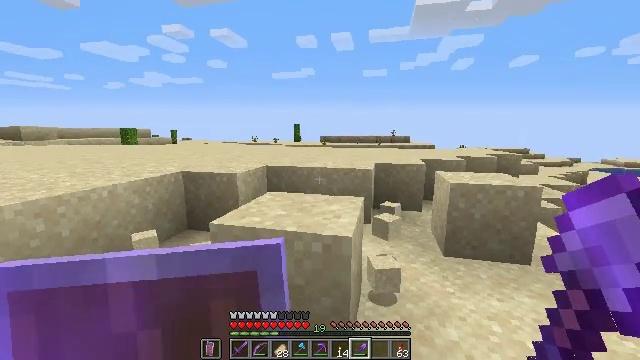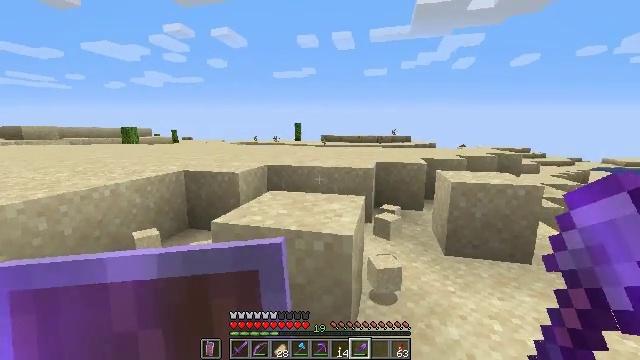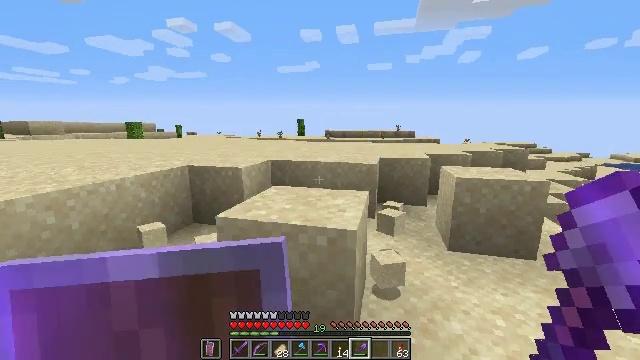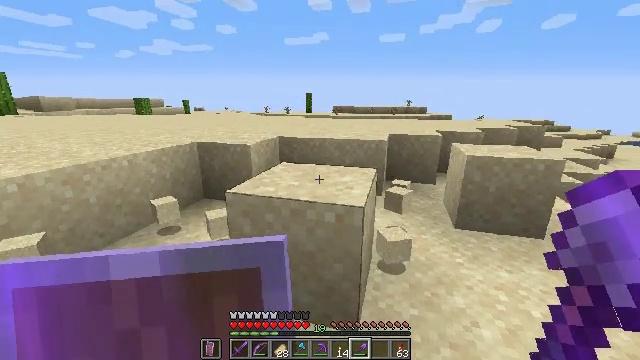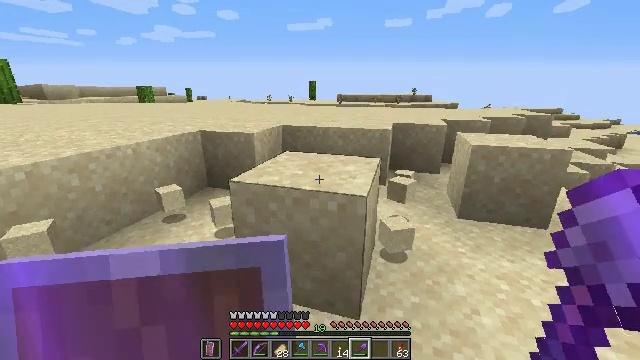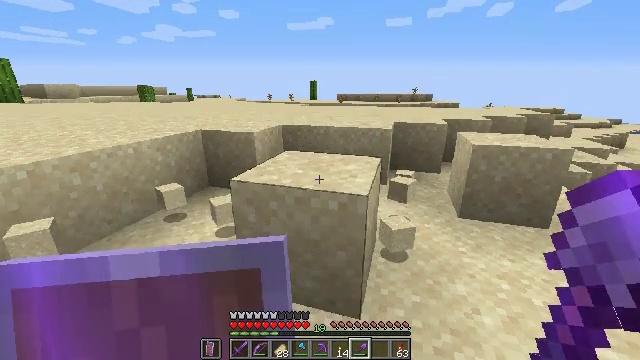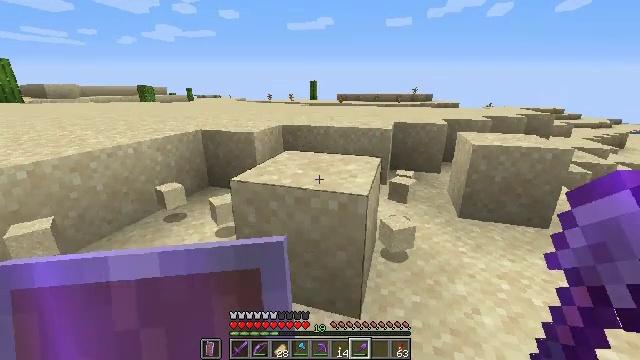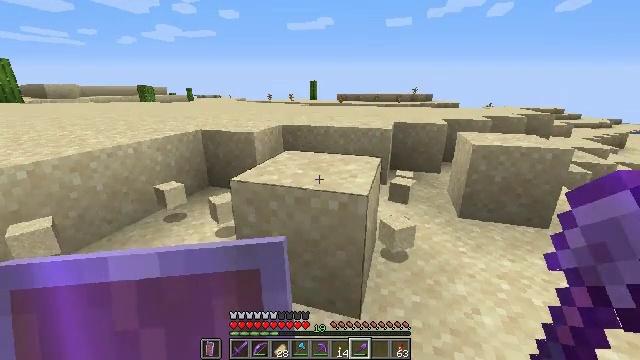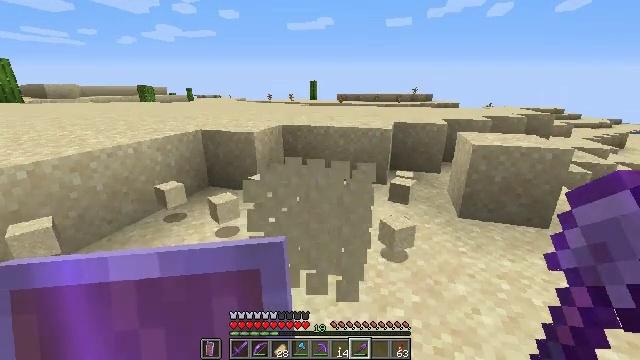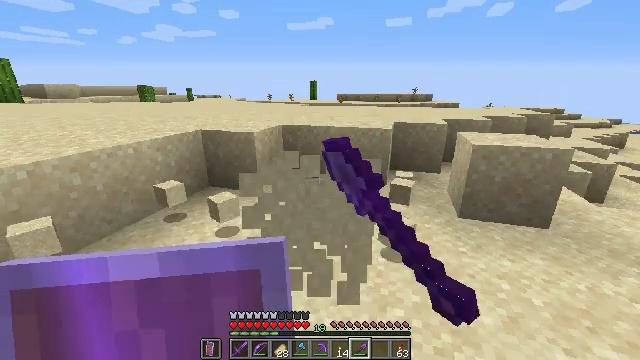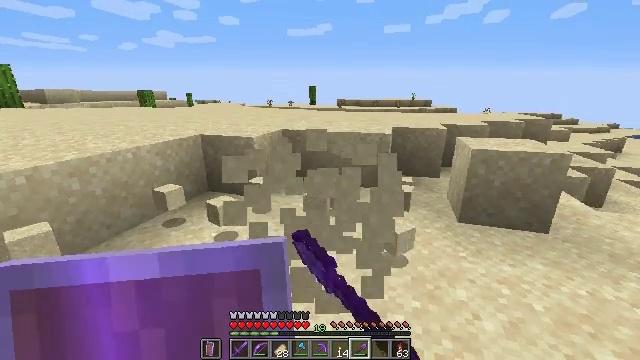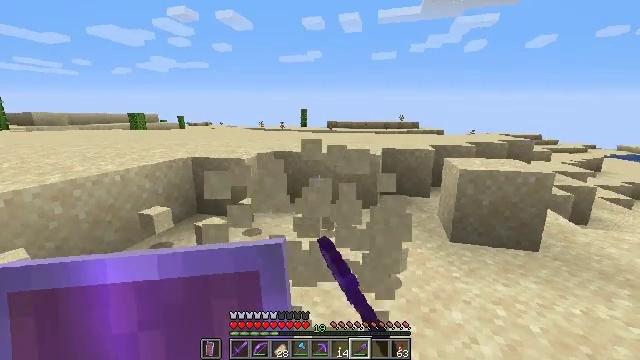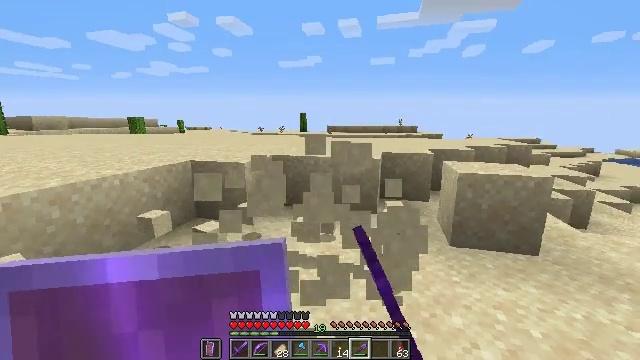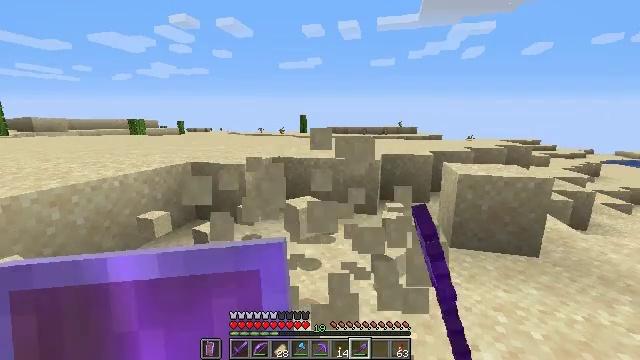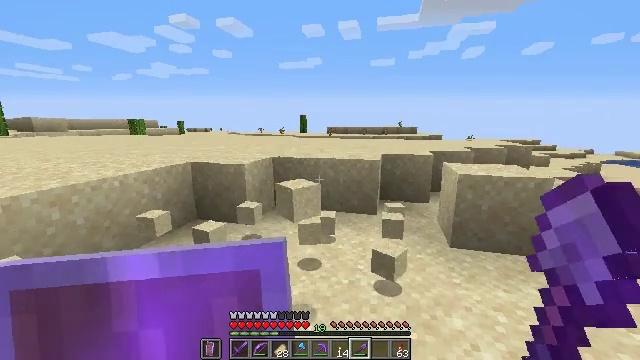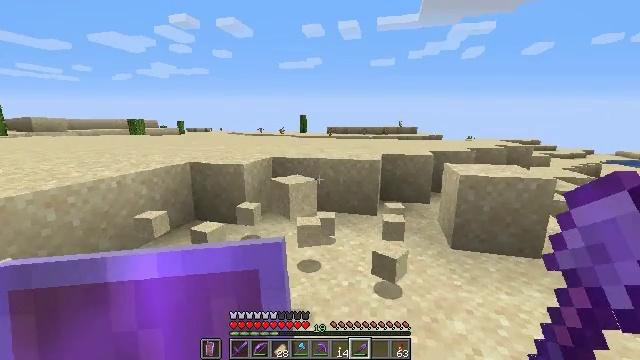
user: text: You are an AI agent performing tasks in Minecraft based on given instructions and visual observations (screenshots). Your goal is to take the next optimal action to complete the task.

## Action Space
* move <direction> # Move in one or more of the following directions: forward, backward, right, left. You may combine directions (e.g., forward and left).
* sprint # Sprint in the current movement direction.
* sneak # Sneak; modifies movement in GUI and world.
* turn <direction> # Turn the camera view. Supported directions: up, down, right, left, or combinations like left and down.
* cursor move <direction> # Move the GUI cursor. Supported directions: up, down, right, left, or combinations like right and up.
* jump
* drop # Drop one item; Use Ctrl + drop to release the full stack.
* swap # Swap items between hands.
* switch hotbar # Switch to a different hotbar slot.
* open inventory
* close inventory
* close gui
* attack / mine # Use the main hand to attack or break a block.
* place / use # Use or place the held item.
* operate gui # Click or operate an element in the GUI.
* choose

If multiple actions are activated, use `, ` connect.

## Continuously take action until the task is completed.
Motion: motion action
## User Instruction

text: Dig up some sand.
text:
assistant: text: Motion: no_op
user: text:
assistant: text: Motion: turn down
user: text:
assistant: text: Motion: turn left and down
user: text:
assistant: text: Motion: turn down
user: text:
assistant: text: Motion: no_op
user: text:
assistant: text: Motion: no_op
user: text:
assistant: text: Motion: no_op
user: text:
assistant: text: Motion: attack / mine
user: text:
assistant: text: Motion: attack / mine
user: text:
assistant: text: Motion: turn up, attack / mine
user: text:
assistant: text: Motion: turn right and up
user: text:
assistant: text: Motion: no_op
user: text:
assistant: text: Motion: no_op
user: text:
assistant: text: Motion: no_op
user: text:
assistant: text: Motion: move forward
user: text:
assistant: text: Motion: move forward
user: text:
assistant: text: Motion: move forward
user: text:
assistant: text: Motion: move forward
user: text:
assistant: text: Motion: move forward
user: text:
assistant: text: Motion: move forward
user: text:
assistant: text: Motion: move forward
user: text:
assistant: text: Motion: move forward
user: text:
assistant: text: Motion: move forward
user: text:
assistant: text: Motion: move forward
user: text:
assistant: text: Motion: move forward and move right, attack / mine
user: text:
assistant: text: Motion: move forward and move right, attack / mine
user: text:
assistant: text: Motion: move right, attack / mine
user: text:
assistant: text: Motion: move right, turn right, attack / mine
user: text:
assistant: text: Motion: move right, turn right, attack / mine
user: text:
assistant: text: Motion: move right, turn right, attack / mine